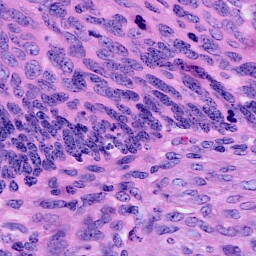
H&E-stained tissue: Cervix